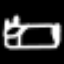
Label: bed